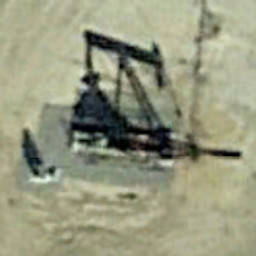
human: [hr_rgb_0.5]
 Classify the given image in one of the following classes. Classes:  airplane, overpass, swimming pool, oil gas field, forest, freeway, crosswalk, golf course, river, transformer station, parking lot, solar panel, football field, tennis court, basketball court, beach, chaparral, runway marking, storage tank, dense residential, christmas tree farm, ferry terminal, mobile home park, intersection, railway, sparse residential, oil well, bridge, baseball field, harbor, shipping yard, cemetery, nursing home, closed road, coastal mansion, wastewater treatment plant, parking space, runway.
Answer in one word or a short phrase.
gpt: oil well